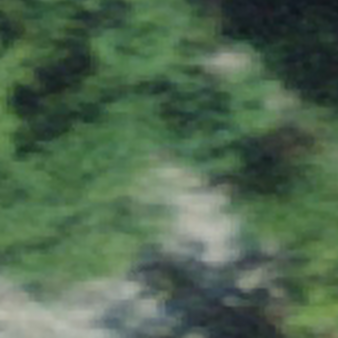
Label: other